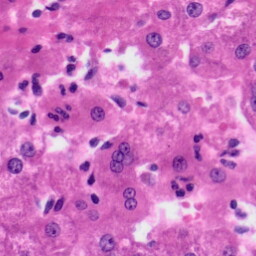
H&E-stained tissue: Liver